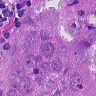
Metastatic tissue present: yes